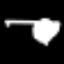
Label: palm tree